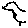
Label: bird